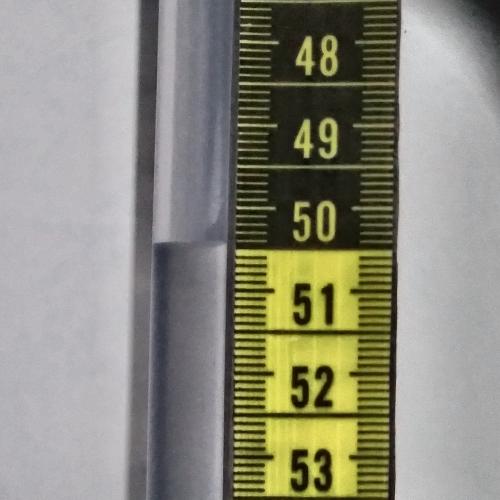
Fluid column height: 50.4 cm